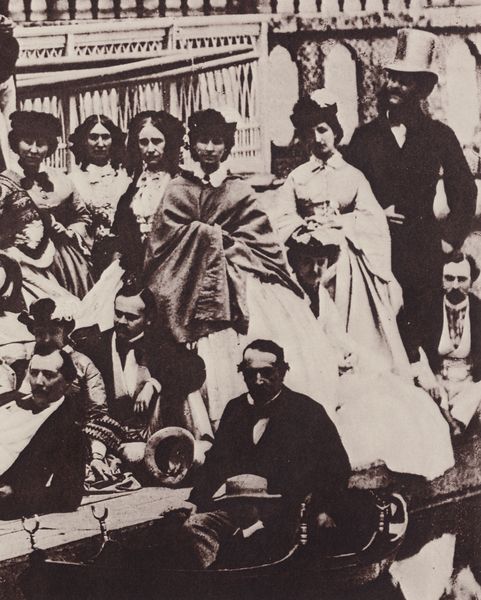
Titel: Das Gefolge von Napoleon III. bei Fontainebleu
Künstler: Adolphe Braun
Schlagwörter: gruppe, mann, umhang, frauen, menschen, damen, frau, frisur, hut, hüte, kleid, kleider, männer, nase, schwarz, weiss, tuch, ball, haube, zylinder, alt, anzug, bart, bärte, feier, kappe, schnurrbart, augen, kind, locken, boot, venedig, zöpfe, treppe, frack, schnurbart, warten, fliege, foto, fotografie, schwarzweiss, trepe, umhänge, oberlippenbart, lange kleider, roma, gondel, gruppenfoto, feierlich, südamerika, peru, brasilien, änner, festtagskleidung, 19. jahrhundert, augen+